Question: I'm stucking with some design techniques where I want to make image item box like this

Where the actual image can be upto maximum height of and width of . The width and height of the item box including the image and the text is I'm using this image <URL>
I tried using 'overflow: hidden' for the image item to hide it's height below to show the image text. But I'm getting only like this <URL>
Could anyone tell the mistake I've done?
Thanks!
For more information about the expected result, if you can login to zerply, then please check this <URL> for example.
Finally it's a silly mistake I've done that I put extra thing in . Thanks answerers!
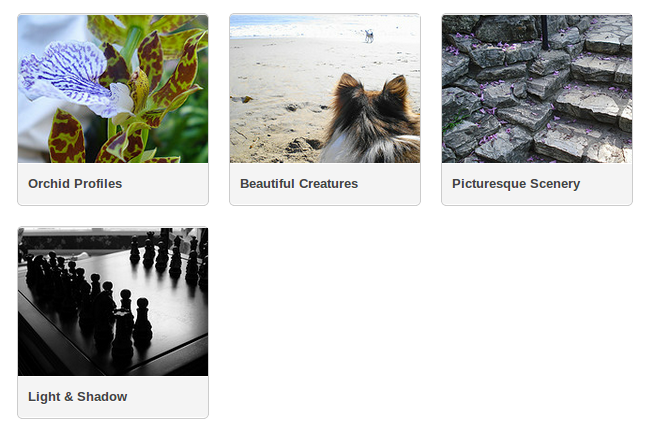
Answer: Try this, for variable width and height you will need to use some javascript.
'''
.addmenu-item {
margin-top:25px;
float:left;
overflow:auto;
background: #F4F4F4;
-moz-border-radius: 5px;
-webkit-border-radius: 5px;
border-radius: 5px;
-webkit-transition: color 50ms cubic-bezier(0.470, 0.000, 0.745, 0.715);
-moz-transition: color 50ms cubic-bezier(0.470, 0.000, 0.745, 0.715);
-o-transition: color 50ms cubic-bezier(0.470, 0.000, 0.745, 0.715);
transition: color 50ms cubic-bezier(0.470, 0.000, 0.745, 0.715);
}
'''